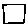
Label: square